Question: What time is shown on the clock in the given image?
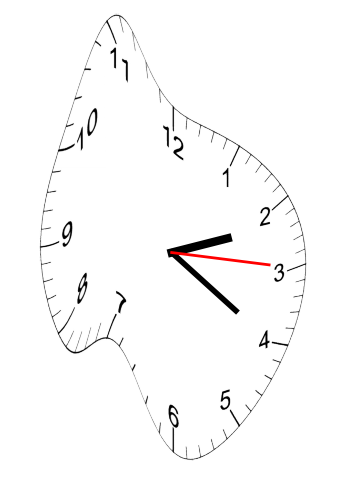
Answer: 02:20:15